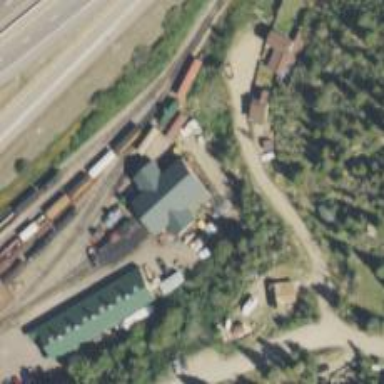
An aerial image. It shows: Historic preserved railway yard with building passage tunnel.